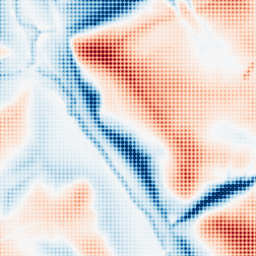
Category: multiscale
Decomposition family: dog
Decomposition parameters: sigma_low: 1
sigma_high: 20
Upsampling method: sinc_blackman
Upsampling parameters: scale: 4
kernel_size: 4
Upsampling scale: 4